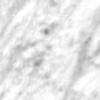
Label: no_change